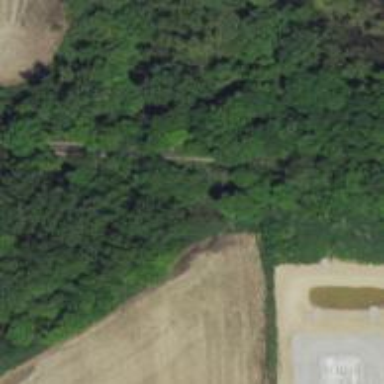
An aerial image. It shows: Abandoned railway.